Question: I have a 'UserControl'which contains some inner controls inside it. something like this:

Now when I use it in my project, I want point of my control raise the same click event if clicked, just like other controls.
but the problem is: my handler , handles click events just when I click somewhere on the background, not on the button1 or label1.
I can solve it by setting every event in inner controls raise another event for the main control, but it is a bit odd.
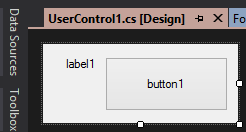
Answer: I'd suggest leveraging the 'UserControl's Load event to iterate over all sub controls in your project and add a handler programmatically for each MouseMoved event. This would be robust enough to handle any new sub controls added. E.g;
'''
private void UserControl1_Load(object sender, EventArgs e)
{
foreach (Control c in Controls)
{
c.MouseMove += Control_Move;
}
}
protected void Control_Move(object sender, MouseEventArgs e)
{
// do stuff here
}
'''
And don't forget to hook your UserControl's MouseMove event to the same 'Control_Move' method